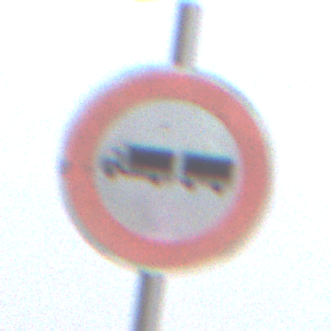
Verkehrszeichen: VerbotLastkraftwagenMitAnhaenger
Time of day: Midday
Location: Outdoor (Suburban)
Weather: Overcast
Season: NotSpecified
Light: Natural